Current action and preconditions to check: trajectory_clear

Your task: For each precondition in the list above, predict whether it will hold at this action.

Consider the current scene as observed from the mobile robot's camera, and analyze the predicted future states of all dynamic agents (e.g., people, animals, vehicles, or any moving entities) within the NEXT SECOND.

IMPORTANT: Only answer "very likely" if you are absolutely certain—based on strong, clear evidence—that a dynamic agent will violate the precondition in the predicted future state. Do NOT answer "very likely" for unlikely, ambiguous, or low-probability risks.

Ask yourself for each precondition: Is there a high probability, with clear and convincing evidence, that the predicted future states of any dynamic agent will interfere with the predicted future state of the currently executing action within the NEXT SECOND, causing that precondition to fail?

Assess the risk level based on these predictions. Use "likely" or "very likely" if motions create a clear risk of interference.

Use "neutral" or "improbable" if agents are nearby but their predicted paths are clearly diverging or non-conflicting.

Failure Risk Categories: "very improbable", "improbable", "neutral", "likely", "very likely"

Answer Format: Output ONLY the probability_of_failure value from these categories: "very improbable", "improbable", "neutral", "likely", "very likely"

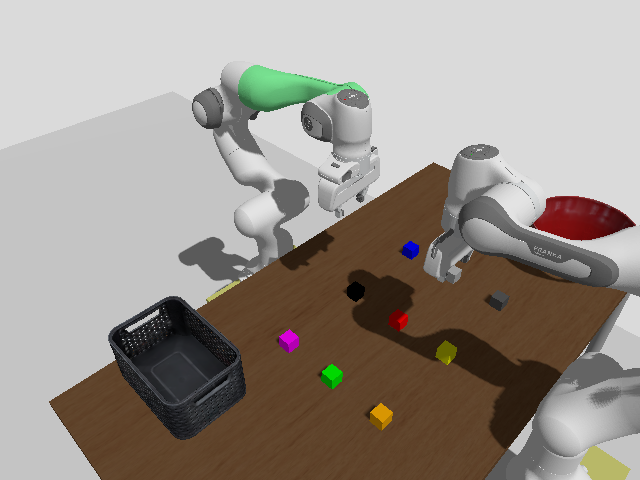

Answer: improbable